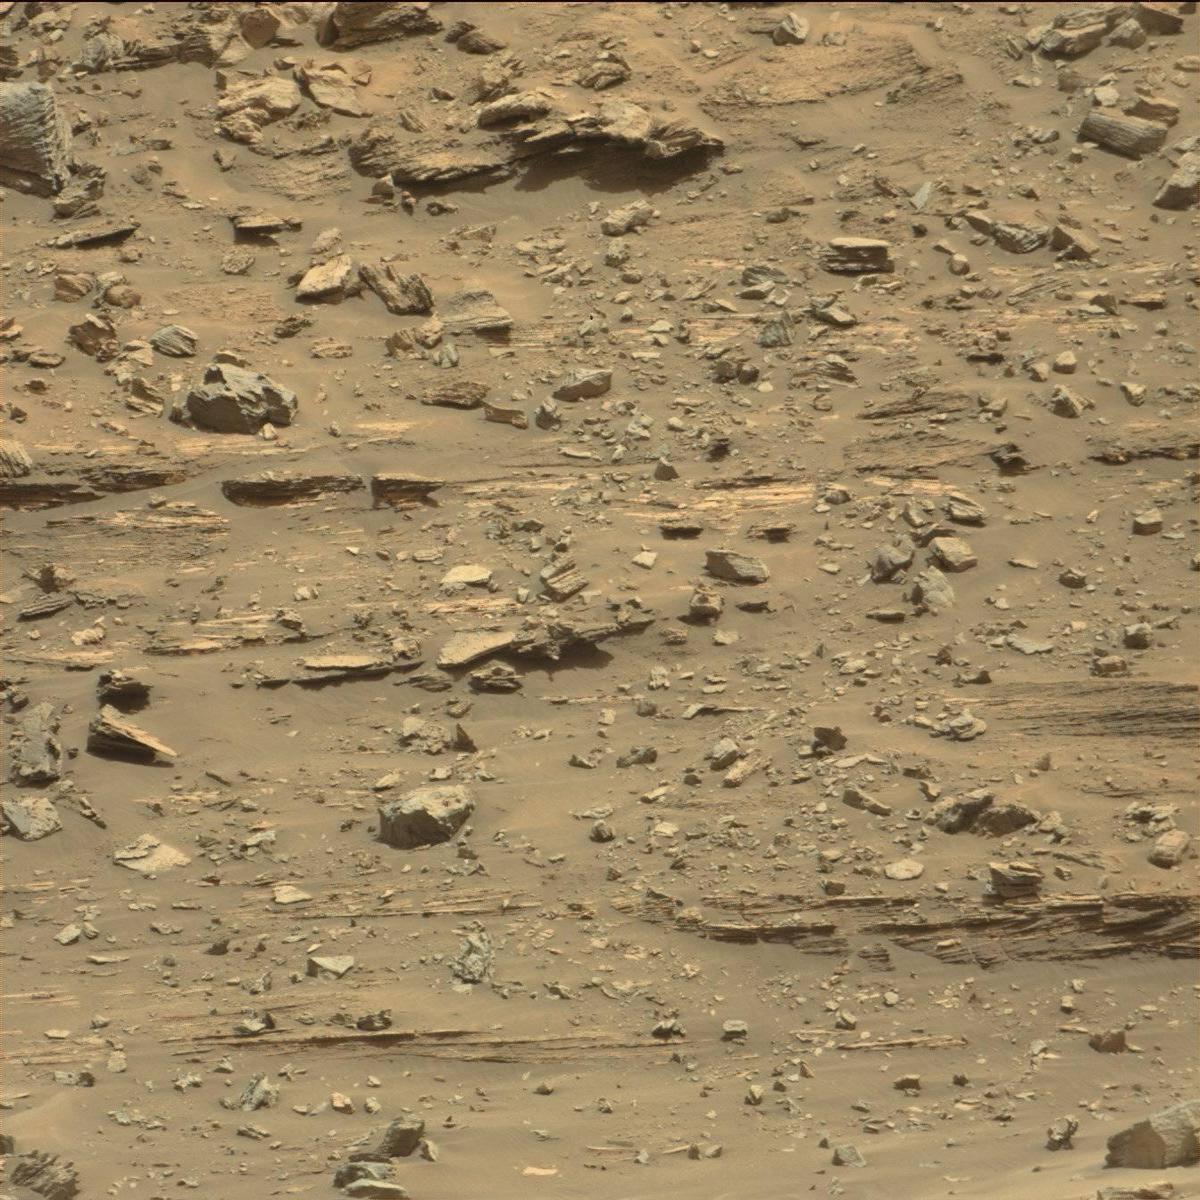
Terrain classes present: Bedrock, Sand / Soil